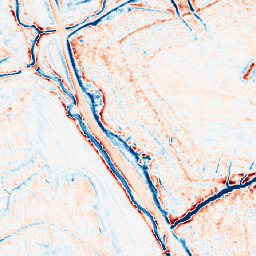
Category: edge_preserving
Decomposition family: anisotropic_diffusion
Decomposition parameters: iterations: 20
kappa: 50
gamma: 0.15
Upsampling method: area
Upsampling parameters: scale: 2
Upsampling scale: 2